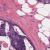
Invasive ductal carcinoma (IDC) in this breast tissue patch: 0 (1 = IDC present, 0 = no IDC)